Question: Can something like this be achieved in Android? my guess is not since you can specify 2 different layouts one for the ActionBar and one for the Activity, but I may also be mistaken

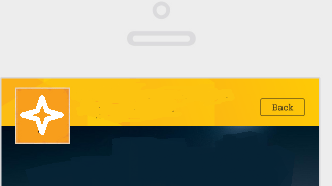
Answer: This is a much more solid solution than the 'PopupWindow' previously suggested.
The layout for the logo overlay is a simple 'ImageView', on which we've set the 'clickable' attribute to 'true' to prevent touch events from propagating through to 'View's underneath.
'logo.xml' layout:
'''
<ImageView xmlns:android="http://schemas.android.com/apk/res/android"
android:layout_width="match_parent"
android:layout_height="match_parent"
android:background="#000000"
android:scaleType="fitXY"
android:src="@drawable/ic_launcher"
android:clickable="true" />
'''
This method is meant to work with the old 'ActionBar', and relies on the home 'View' as the anchor for the overlay. It is, however, easily modified to work with the support 'Toolbar' class and its logo 'View', though that is probably unnecessary, since the 'Toolbar' class is a 'View' that can be easily setup and manipulated in layout XML.
'''
private void showLogoOverlay() {
final View anchor = findViewById(android.R.id.home);
if(anchor == null) {
return;
}
final View overlay = getLayoutInflater().inflate(R.layout.logo, null, false);
final ViewGroup decor = (ViewGroup) getWindow().getDecorView();
anchor.addOnLayoutChangeListener(new OnLayoutChangeListener() {
@Override
public void onLayoutChange(View v, int left, int top, int right,
int bottom, int oldLeft, int oldTop,
int oldRight, int oldBottom) {
int[] offset = new int[2];
anchor.getLocationOnScreen(offset);
decor.addView(overlay, 200, 200);
overlay.setX(offset[0]);
overlay.setY(offset[1]);
anchor.removeOnLayoutChangeListener(this);
}
}
);
}
'''